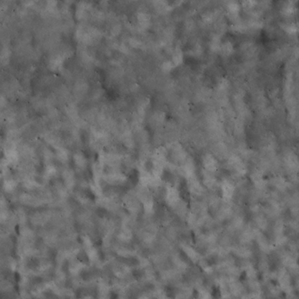
Label: non_frost